Question: I'm trying to create a simple interface which fills a resizable window, but the obvious tool for the job, 'FillPane', doesn't seem to be working for me.
I'm creating a window from the following BXML:
'''
<Window title="Window" xmlns="org.apache.pivot.wtk" xmlns:bxml="http://pivot.apache.org/bxml">
<FillPane orientation="VERTICAL">
<ScrollPane>
<ListView/>
</ScrollPane>
<PushButton buttonData="Button"/>
</FillPane>
</Window>
'''
But the 'FillPane' only covers a tiny portion of the 'Window':

I wouldn't have thought I could have made an error in something so simple, but clearly isn't working as I expected.
I'm using Pivot 2.0.3 and Java 1.7 update 51 on Windows 7.
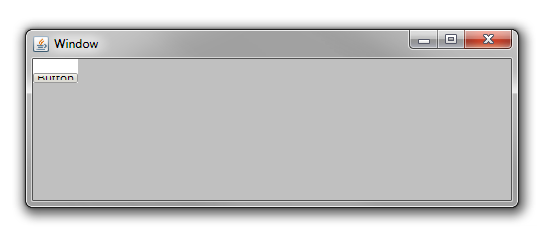
Answer: FillPane just makes sure that its children fill all of the space it occupies; it doesn't actually make sure the pane itself fills its parent.
Adding the maximized="true" attribute to your Window tag should give the result you're after.